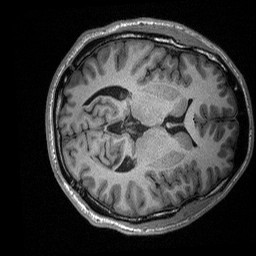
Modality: T1w
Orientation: axial
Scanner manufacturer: siemens
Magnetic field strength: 3 T
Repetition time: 2.3 s
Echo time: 0.00226 s